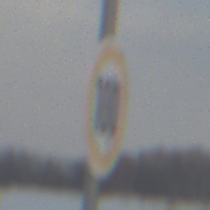
Verkehrszeichen: Geschwindigkeit100
Umgebung: Outdoor, Nature
Tageszeit: SunriseSunset
Wetter: PartlyCloudy
Licht: Natural
Jahreszeit: NotSpecified
Kontrast: LowContrast